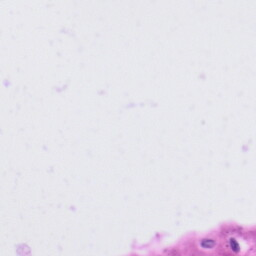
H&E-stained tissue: Tonsil